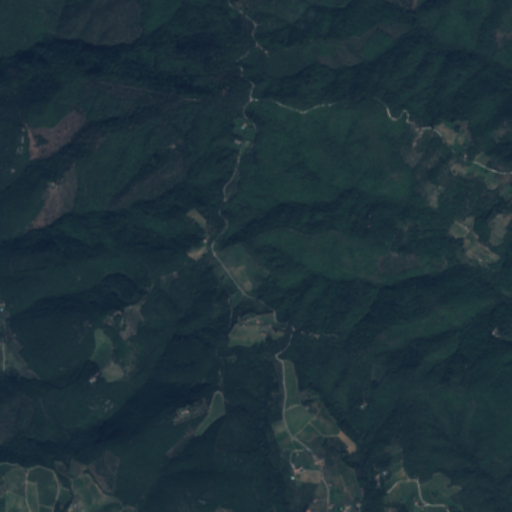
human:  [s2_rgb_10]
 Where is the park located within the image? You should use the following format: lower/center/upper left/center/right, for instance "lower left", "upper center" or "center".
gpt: The park is located in the lower right of the image.
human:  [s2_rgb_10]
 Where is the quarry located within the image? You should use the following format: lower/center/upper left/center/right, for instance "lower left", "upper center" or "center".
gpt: The quarry is located in the lower center of the image.
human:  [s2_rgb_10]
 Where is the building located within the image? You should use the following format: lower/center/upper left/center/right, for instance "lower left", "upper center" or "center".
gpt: There is no building in the image.